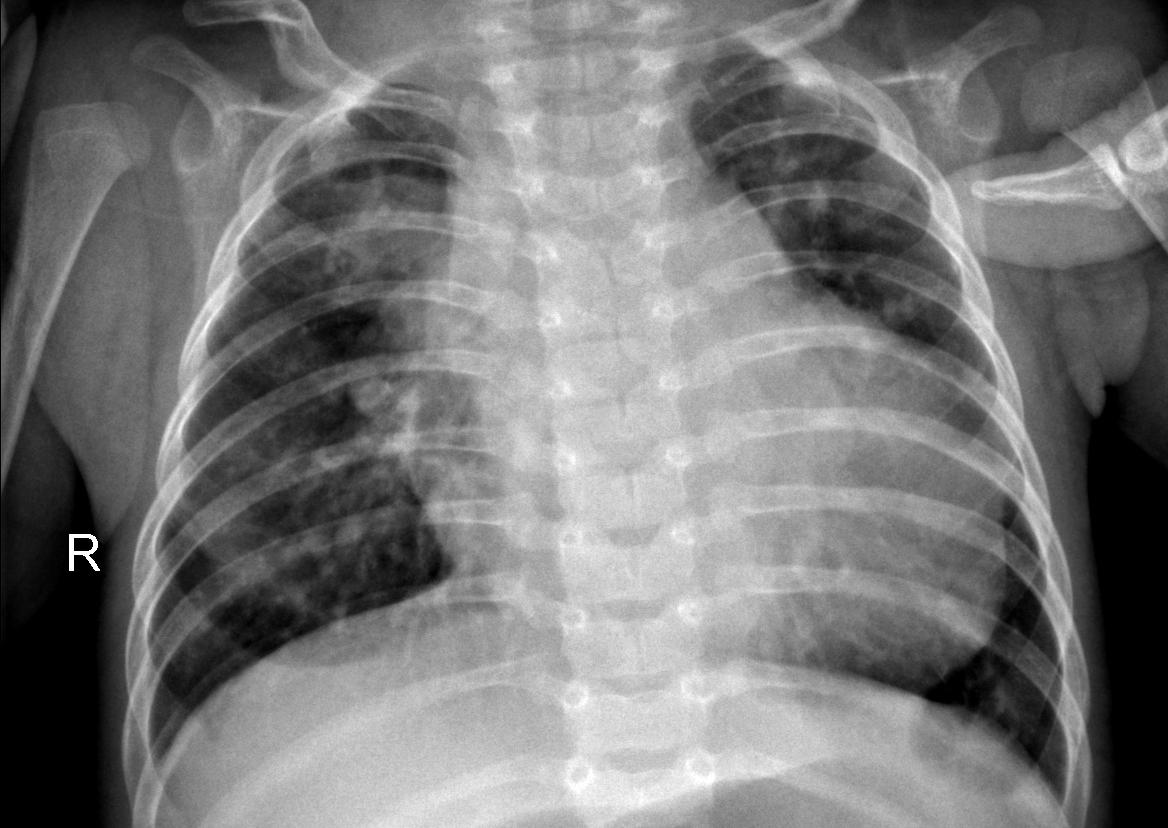
Diagnosis: PNEUMONIA